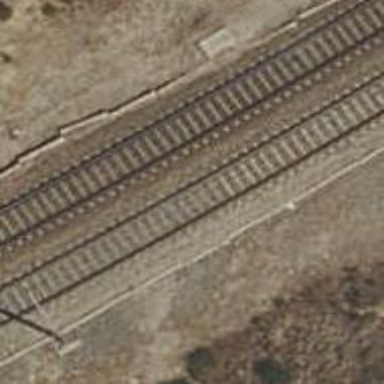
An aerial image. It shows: Railway track with contact line for electrification.